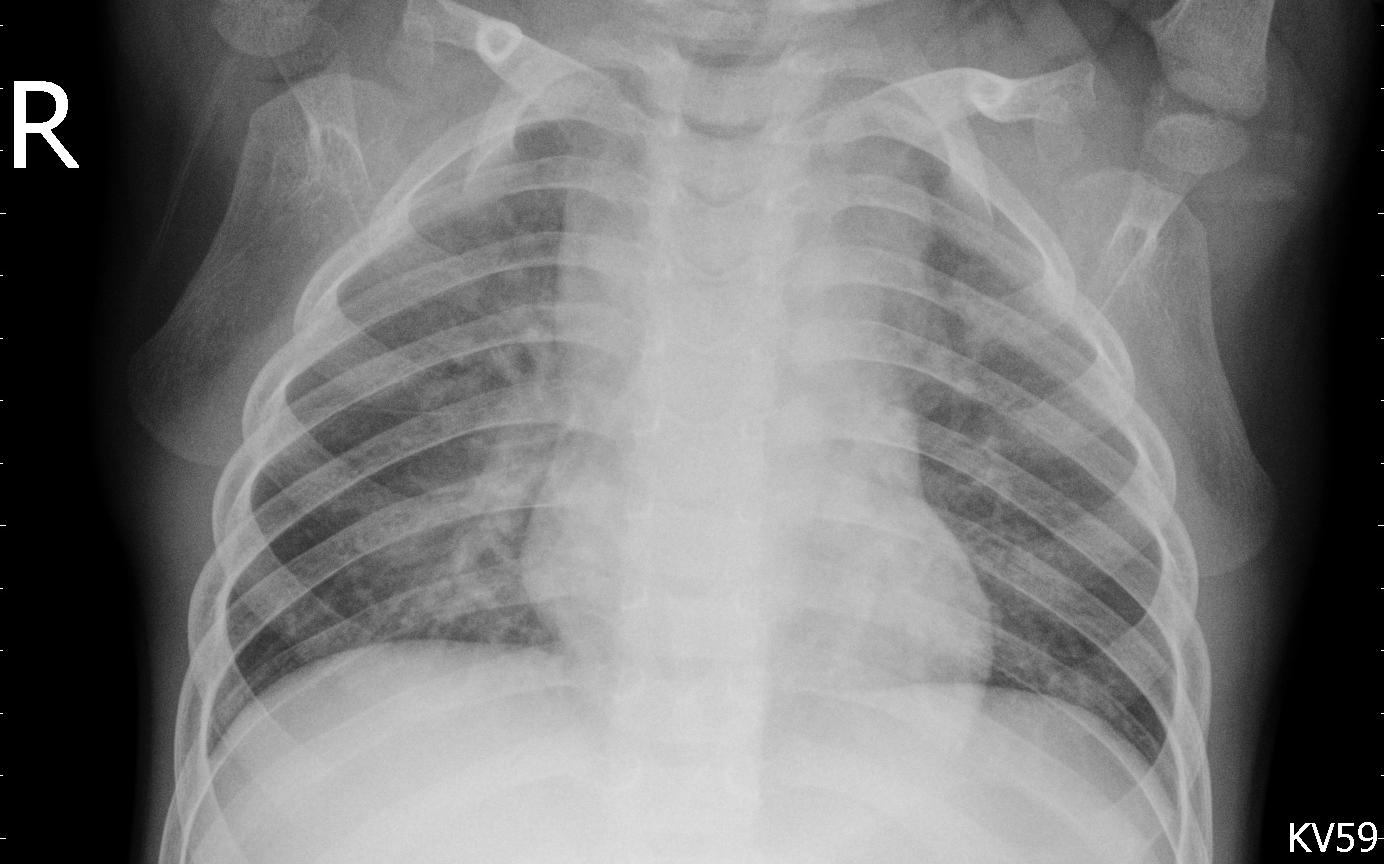
Diagnosis: PNEUMONIA